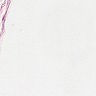
Metastatic tissue present: no